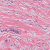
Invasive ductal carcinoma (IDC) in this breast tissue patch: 1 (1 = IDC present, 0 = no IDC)